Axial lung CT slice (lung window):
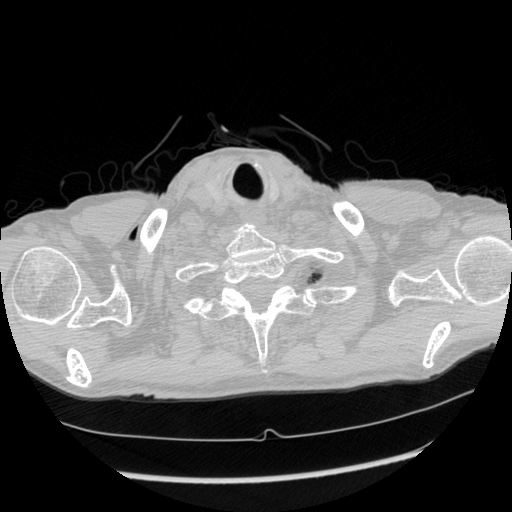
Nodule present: no